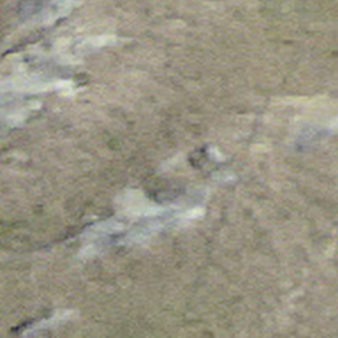
Label: other